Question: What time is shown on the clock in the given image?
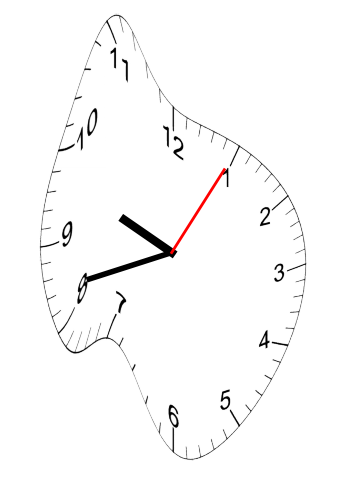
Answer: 09:42:05